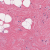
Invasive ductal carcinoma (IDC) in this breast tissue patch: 0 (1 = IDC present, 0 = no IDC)